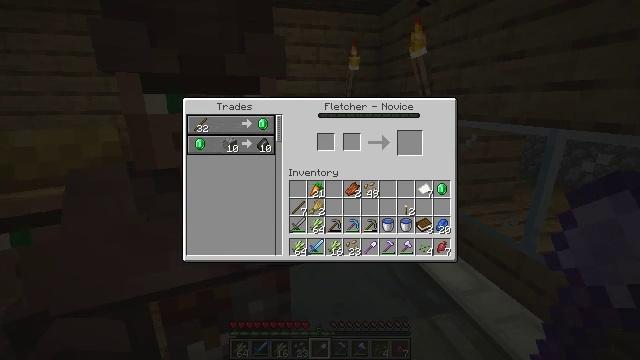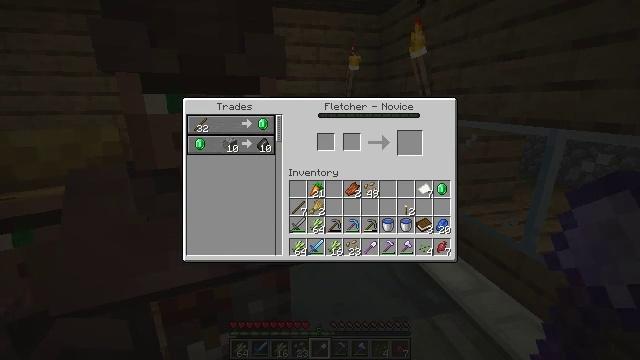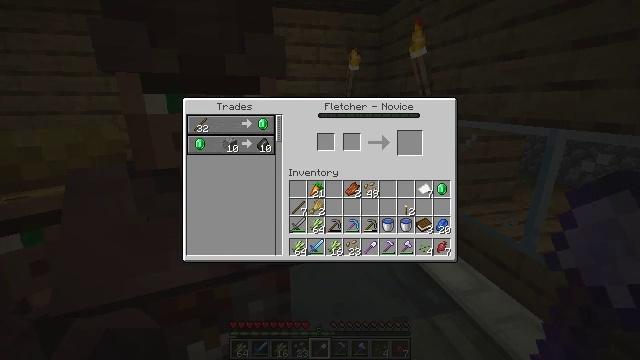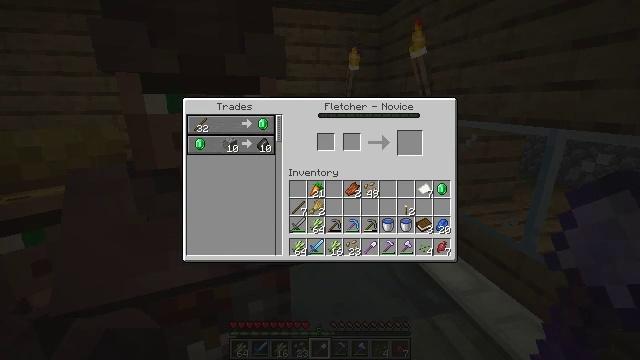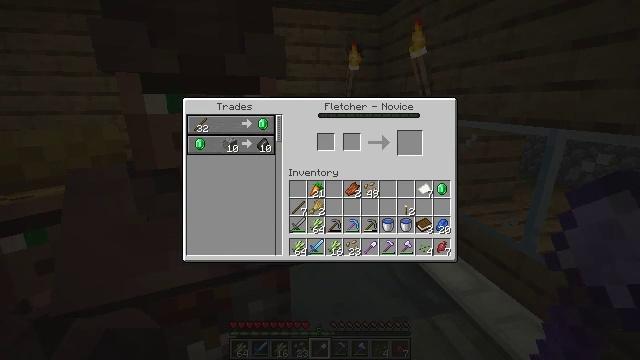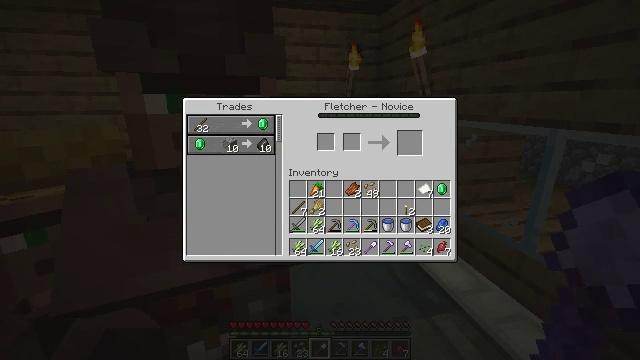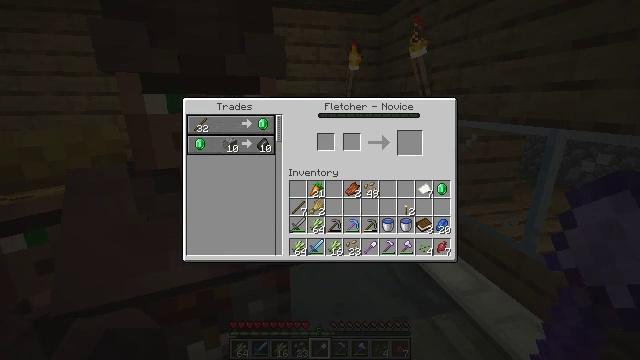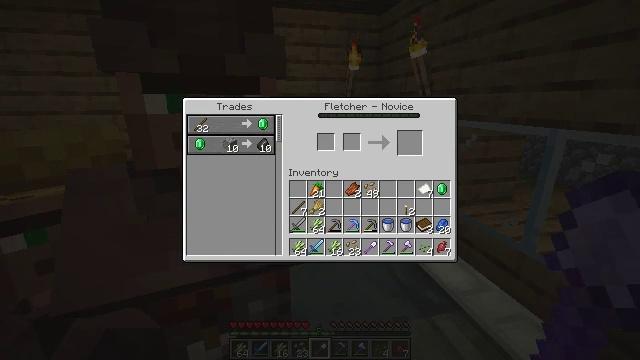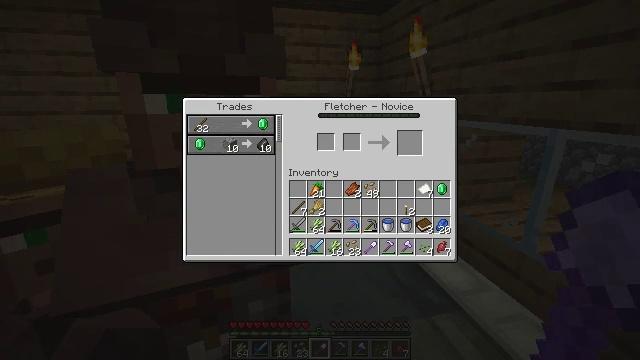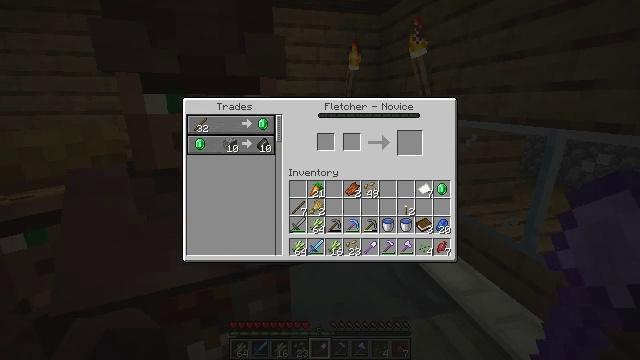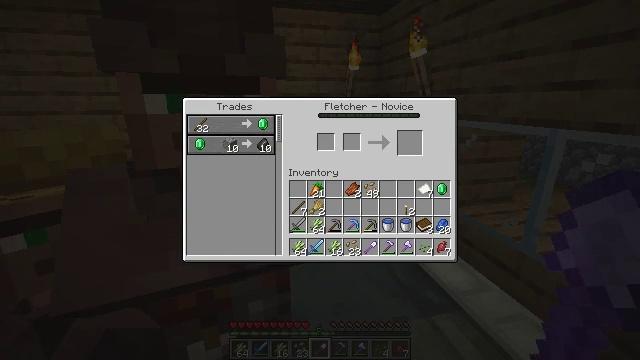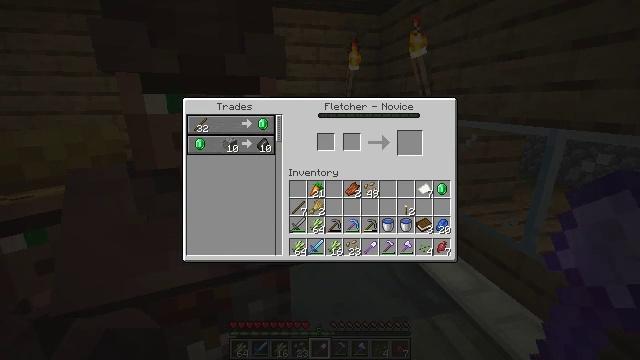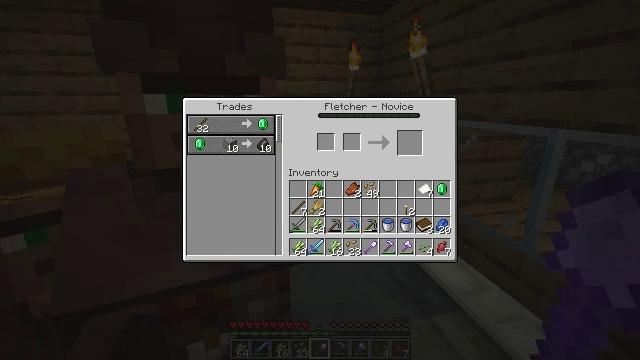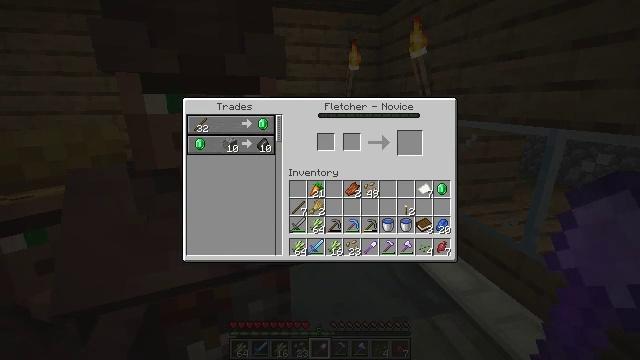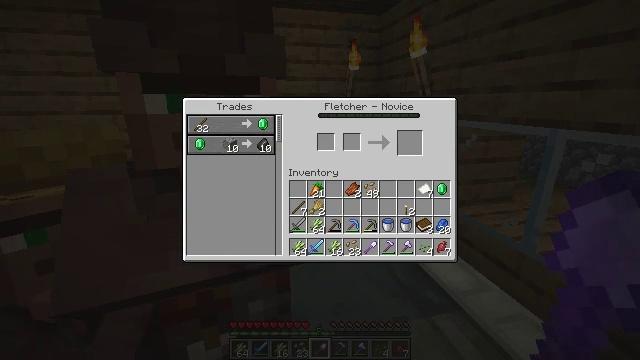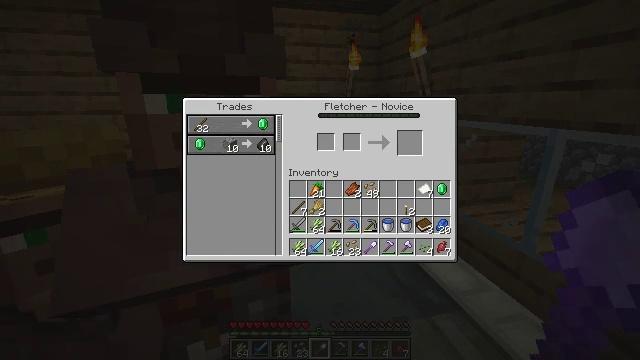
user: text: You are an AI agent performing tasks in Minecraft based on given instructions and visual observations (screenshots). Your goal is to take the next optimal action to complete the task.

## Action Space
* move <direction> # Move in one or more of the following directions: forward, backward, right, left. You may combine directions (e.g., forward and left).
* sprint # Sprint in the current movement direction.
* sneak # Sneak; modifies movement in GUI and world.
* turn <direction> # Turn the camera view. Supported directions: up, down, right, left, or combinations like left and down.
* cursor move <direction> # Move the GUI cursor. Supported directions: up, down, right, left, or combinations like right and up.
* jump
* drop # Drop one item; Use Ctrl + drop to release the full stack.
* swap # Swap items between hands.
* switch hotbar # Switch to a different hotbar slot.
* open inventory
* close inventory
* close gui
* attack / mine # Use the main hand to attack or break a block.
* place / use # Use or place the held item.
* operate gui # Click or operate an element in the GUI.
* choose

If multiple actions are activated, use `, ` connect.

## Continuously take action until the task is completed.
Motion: motion action
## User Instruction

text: Craft paper using the crafting table.
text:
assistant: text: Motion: no_op
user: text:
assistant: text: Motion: no_op
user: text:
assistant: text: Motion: no_op
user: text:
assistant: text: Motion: no_op
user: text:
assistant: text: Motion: no_op
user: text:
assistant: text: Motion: no_op
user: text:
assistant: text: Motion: no_op
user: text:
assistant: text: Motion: no_op
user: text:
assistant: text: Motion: no_op
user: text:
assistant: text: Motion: no_op
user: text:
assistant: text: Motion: no_op
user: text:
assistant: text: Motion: no_op
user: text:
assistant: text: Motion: no_op
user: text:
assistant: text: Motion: no_op
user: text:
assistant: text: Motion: no_op
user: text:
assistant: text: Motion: no_op
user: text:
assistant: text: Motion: no_op
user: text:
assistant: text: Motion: no_op
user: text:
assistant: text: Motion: no_op
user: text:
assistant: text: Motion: no_op
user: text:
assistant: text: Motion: no_op
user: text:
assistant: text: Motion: no_op
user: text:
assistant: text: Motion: no_op
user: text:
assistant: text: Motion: no_op
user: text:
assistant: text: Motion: no_op
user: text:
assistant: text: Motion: no_op
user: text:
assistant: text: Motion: no_op
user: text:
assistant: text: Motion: no_op
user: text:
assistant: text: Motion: no_op
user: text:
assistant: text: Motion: no_op